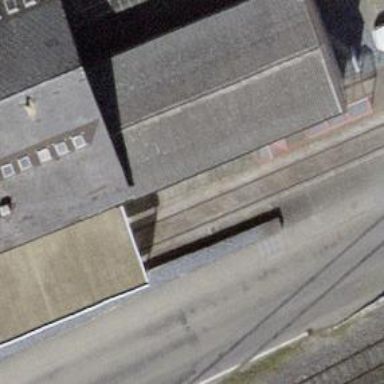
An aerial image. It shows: Railway buffer stop.